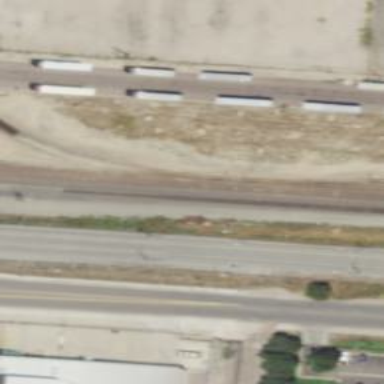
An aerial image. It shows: Railway yard.